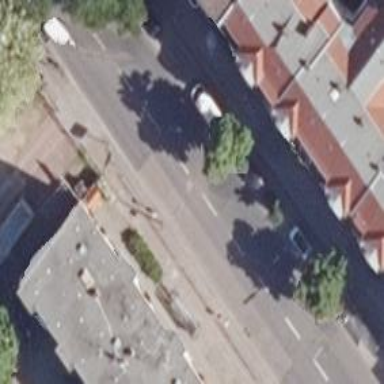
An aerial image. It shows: Primary highway with asphalt surface. There are separate sidewalks on both sides. Parking is parallel to the street and on the kerb.